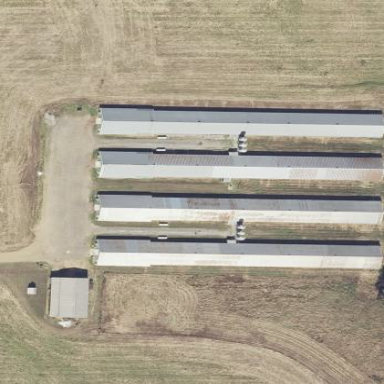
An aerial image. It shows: Farmyard area.